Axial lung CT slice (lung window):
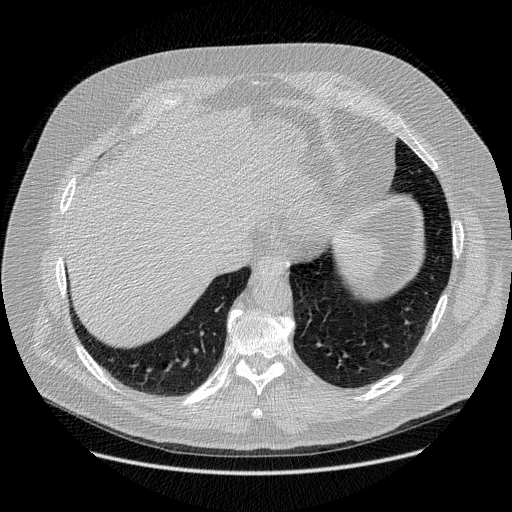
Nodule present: no